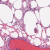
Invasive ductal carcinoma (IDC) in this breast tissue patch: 0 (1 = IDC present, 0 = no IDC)